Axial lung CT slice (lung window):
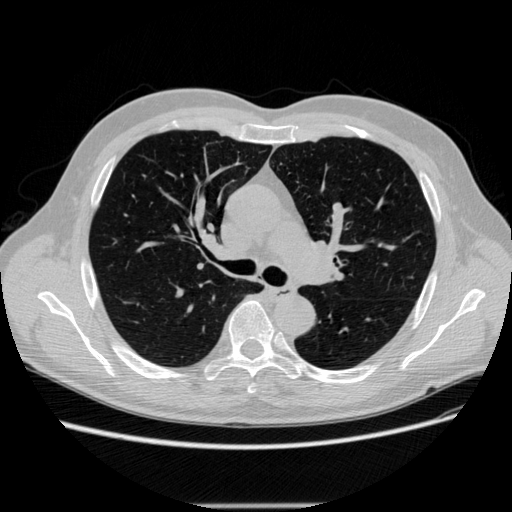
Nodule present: no